Question: I'm developing a website with Twitter bootstrap, a screenshot is
This sometimes happens and I've not managed yet to nail the exact circumstances... Sometimes I try to nest a '<div>' using 'row-fluid' but I get the results shown in the screenshot.
The child 'span6' div has a 'left-margin' I can't seem to get rid of.
I would like to be able to nest 'span6' '<div>' inside that 'row-fluid' '<div>'... It should be possible, no?
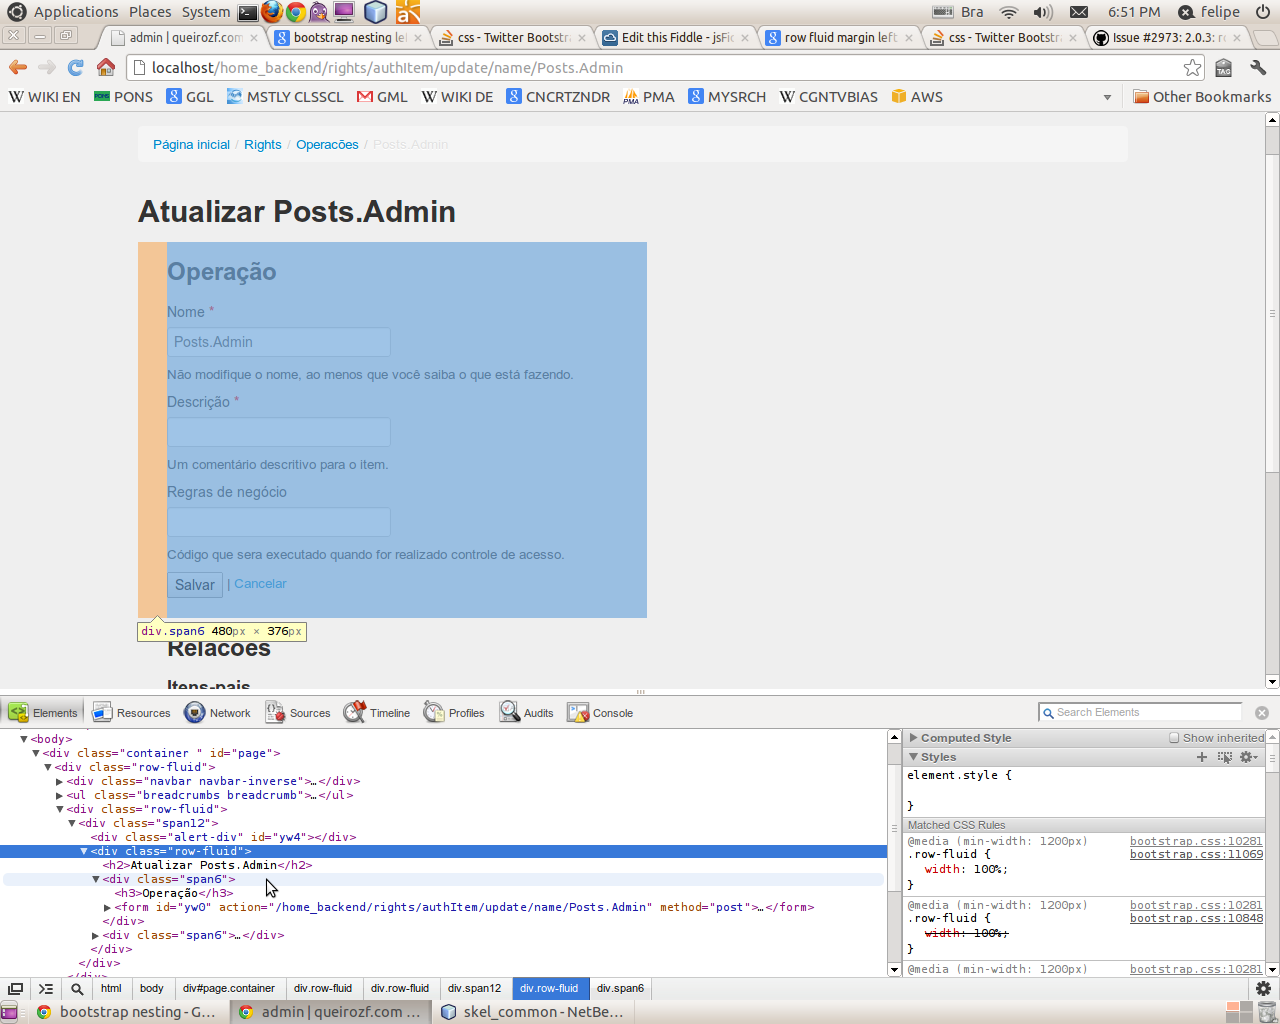
Answer: To build the layout inside a '.row-fluid', Bootstraps applies to every '.spanN' a 'margin-left':
'''
.row-fluid [class*="span"] {
margin-left: 2.76243%;
}
'''
And then, it overrides this property to the ':first-child':
'''
.row-fluid [class*="span"]:first-child {
margin-left: 0;
}
'''
As you are including that '<h2>' before the first '.span6', it becomes the second element and ':first-child' selector doesn't affect it.
So, to solve your issue, get that heading out of the '.row-fluid' where you place your spans.